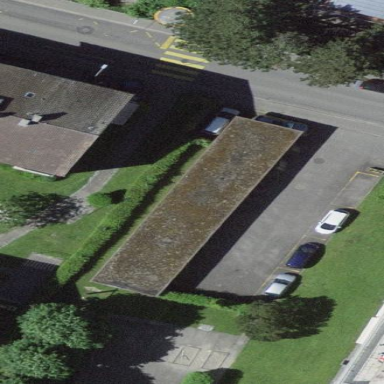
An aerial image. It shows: Flat roofed garages.